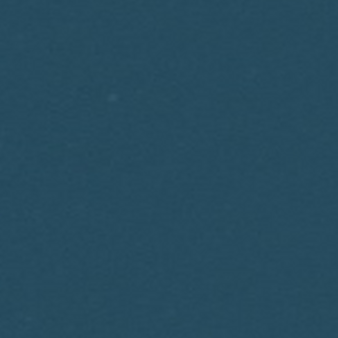
Label: other